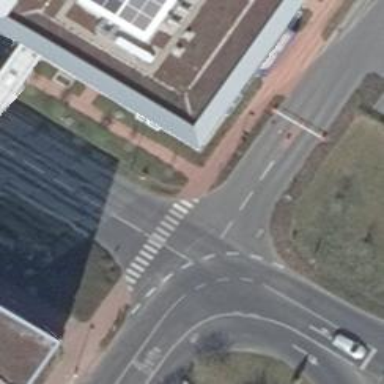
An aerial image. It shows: Uncontrolled zebra crossing on the road.